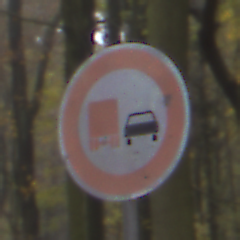
Verkehrszeichen: UeberholverbotKraftfahrzeuge
Umgebung: Outdoor, Nature
Tageszeit: MorningAfternoon
Wetter: Overcast
Licht: Natural
Jahreszeit: Autumn
Kontrast: LowContrast